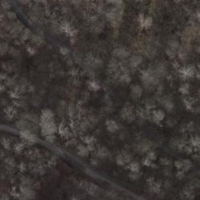
EUNIS habitat code: 41
Species observed at this site:
Impatiens parviflora